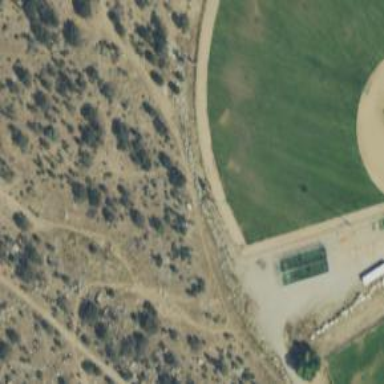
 which is categorized as leisure land for disc golf."